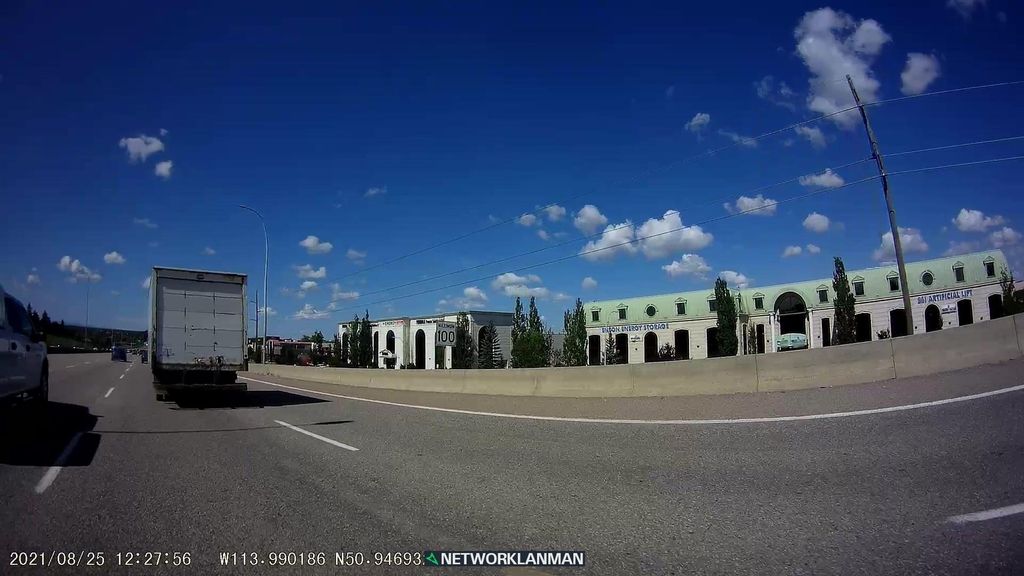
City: calgary